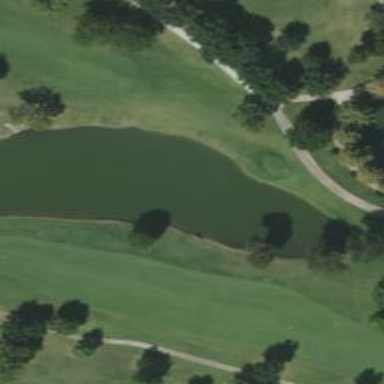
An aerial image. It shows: Water hazard in golf course. The hazard is natural water feature.